You are looking at a signal-to-image encoding: consecutive vibration samples arranged as the rows of a grayscale square. Based on the visible evidence, which condition applies: normal, inner_race, outer_race, ball?
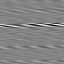
Answer: outer_race